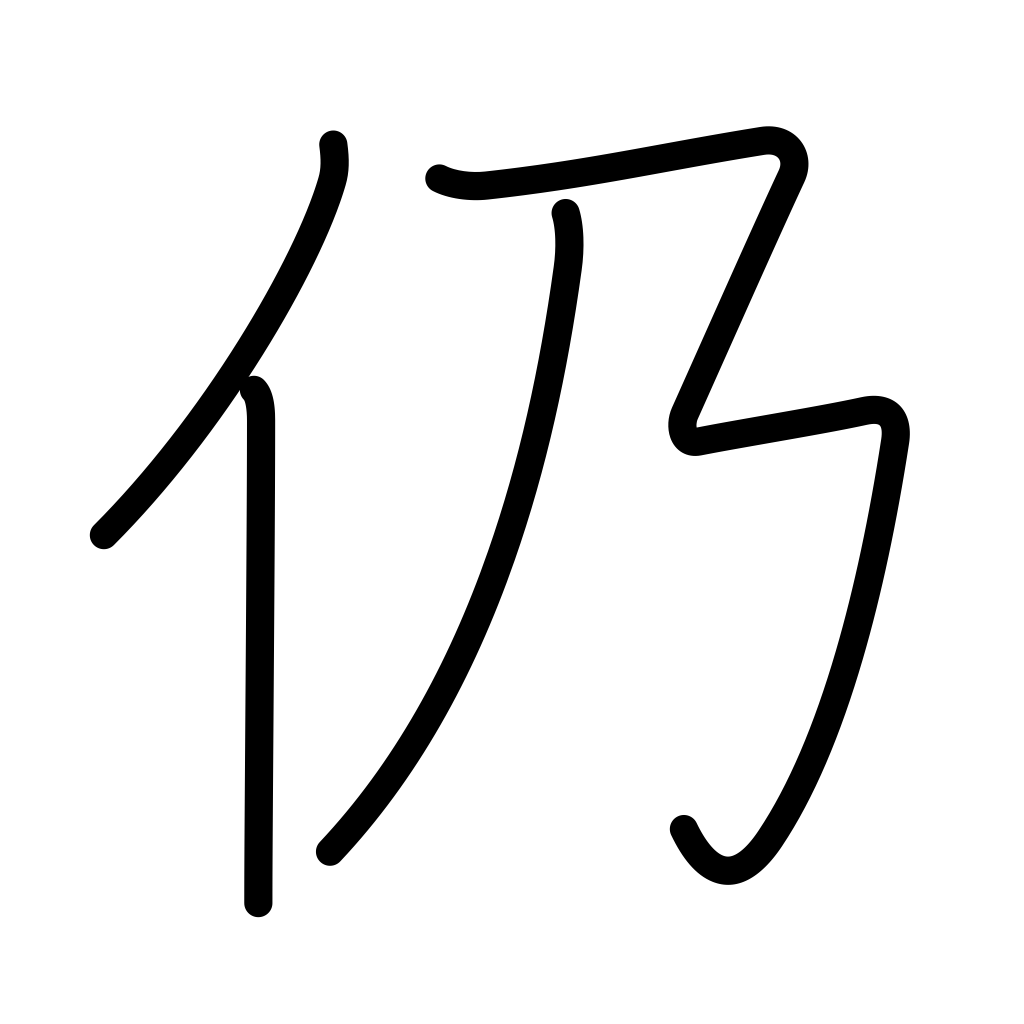
Meaning: therefore, consequently